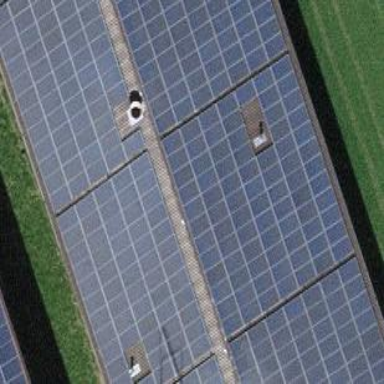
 consisting of solar photovoltaic panels."